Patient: sex M, age 47
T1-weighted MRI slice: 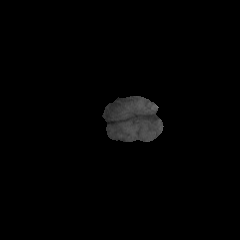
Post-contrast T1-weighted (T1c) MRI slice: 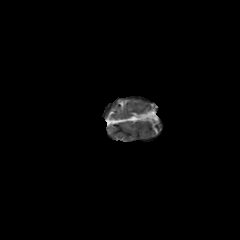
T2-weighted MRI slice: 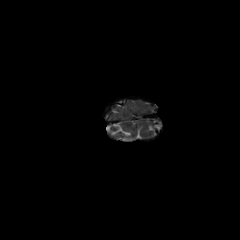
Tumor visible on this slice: no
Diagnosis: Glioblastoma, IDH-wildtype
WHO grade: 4